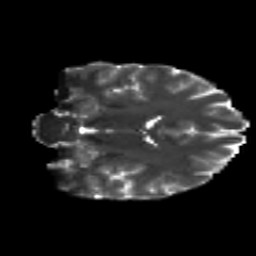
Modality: T2w
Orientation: coronal
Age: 22
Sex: female
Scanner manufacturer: siemens
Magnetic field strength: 3 T
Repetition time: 8.8 s
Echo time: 0.085 s